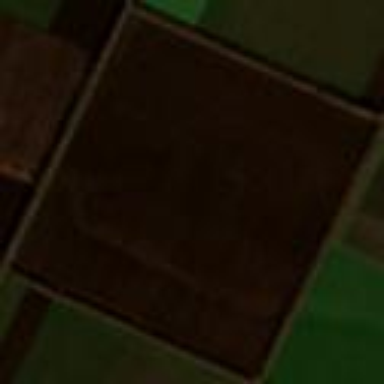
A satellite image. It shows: Farmland with wheat crops growing.